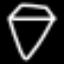
Label: diamond